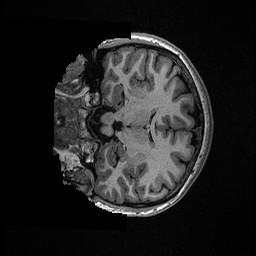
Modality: T1w
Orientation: coronal
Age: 21
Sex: female
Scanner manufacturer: ge
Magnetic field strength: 3 T
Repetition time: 0.006952 s
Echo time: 0.00292 s